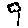
Label: flower